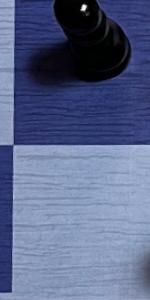
Label: Empty